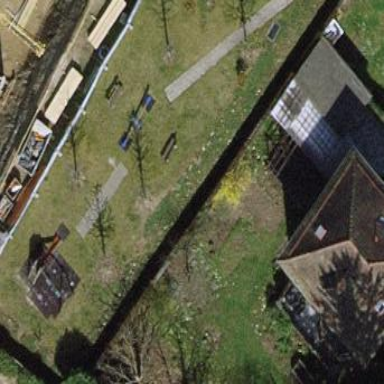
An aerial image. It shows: Playground area for leisure activities on the land.